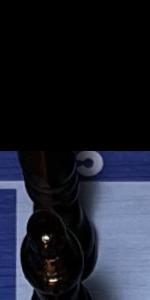
Label: Bishop_Black